RGB frame:
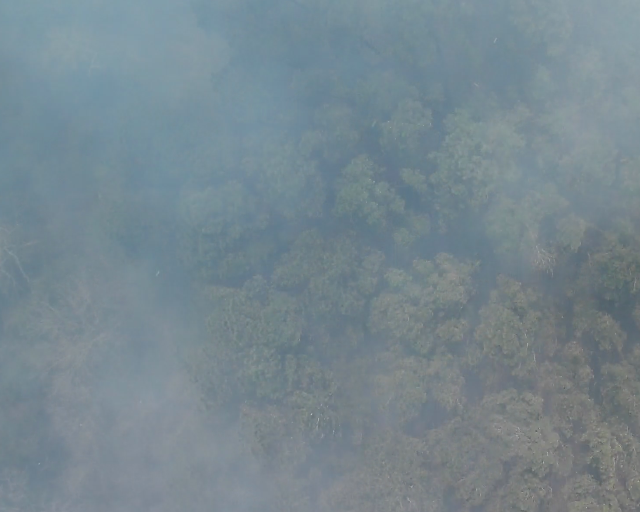
Thermal frame:
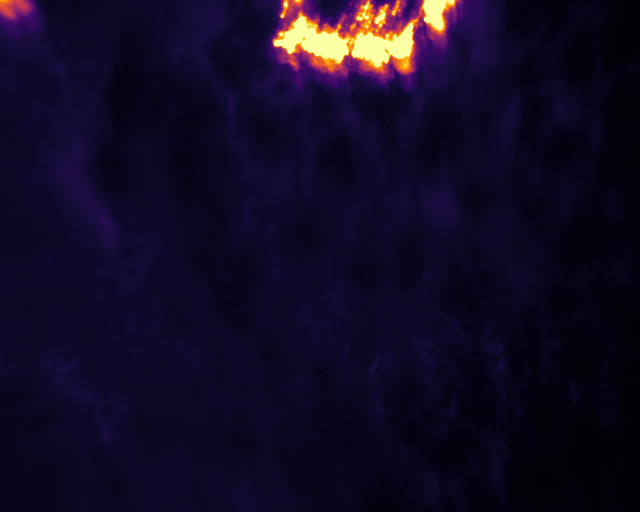
Captured: 2026-02-26 02:30:52
Pixels at or above 80 °C: 4507 (fraction of frame: 0.01375)